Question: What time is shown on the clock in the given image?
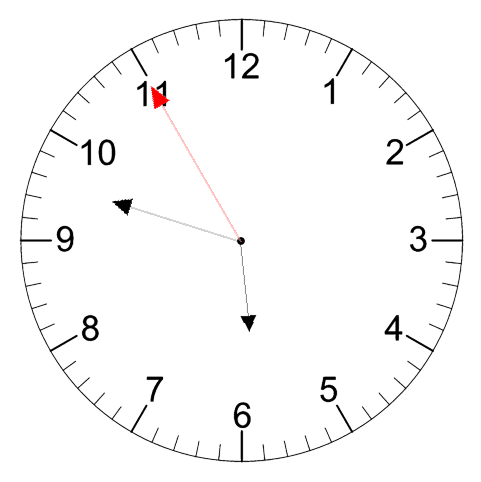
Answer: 05:47:55